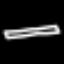
Label: pencil